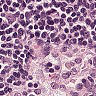
Metastatic tissue present: no